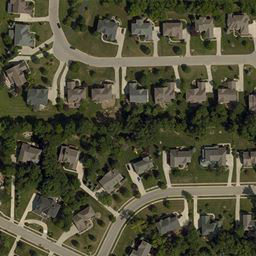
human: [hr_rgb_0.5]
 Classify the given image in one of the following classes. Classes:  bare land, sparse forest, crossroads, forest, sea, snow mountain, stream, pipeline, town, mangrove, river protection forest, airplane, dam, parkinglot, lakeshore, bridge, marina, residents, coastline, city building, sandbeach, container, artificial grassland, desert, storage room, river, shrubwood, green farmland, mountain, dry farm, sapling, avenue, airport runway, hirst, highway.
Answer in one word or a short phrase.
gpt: town